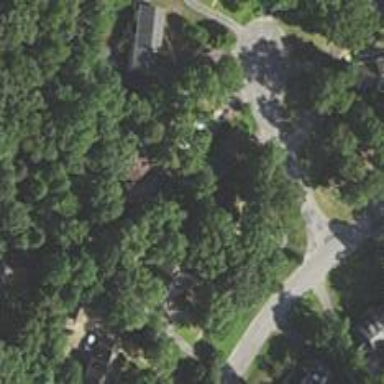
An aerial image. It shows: Driveway.